Field crop: maize
Growth stage: 2
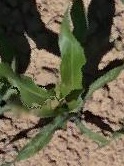
Species: maize